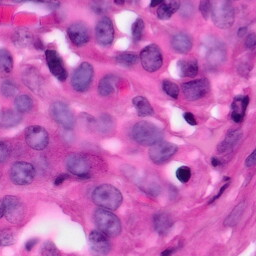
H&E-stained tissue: Pancreatic